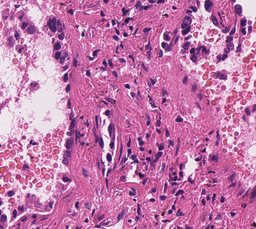
Tumor epithelial tissue: yes
Tumor-associated stroma tissue: yes
Normal tissue: no